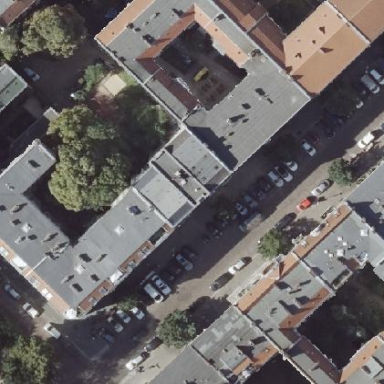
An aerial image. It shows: Unique apartment building with double saltbox roof shape.